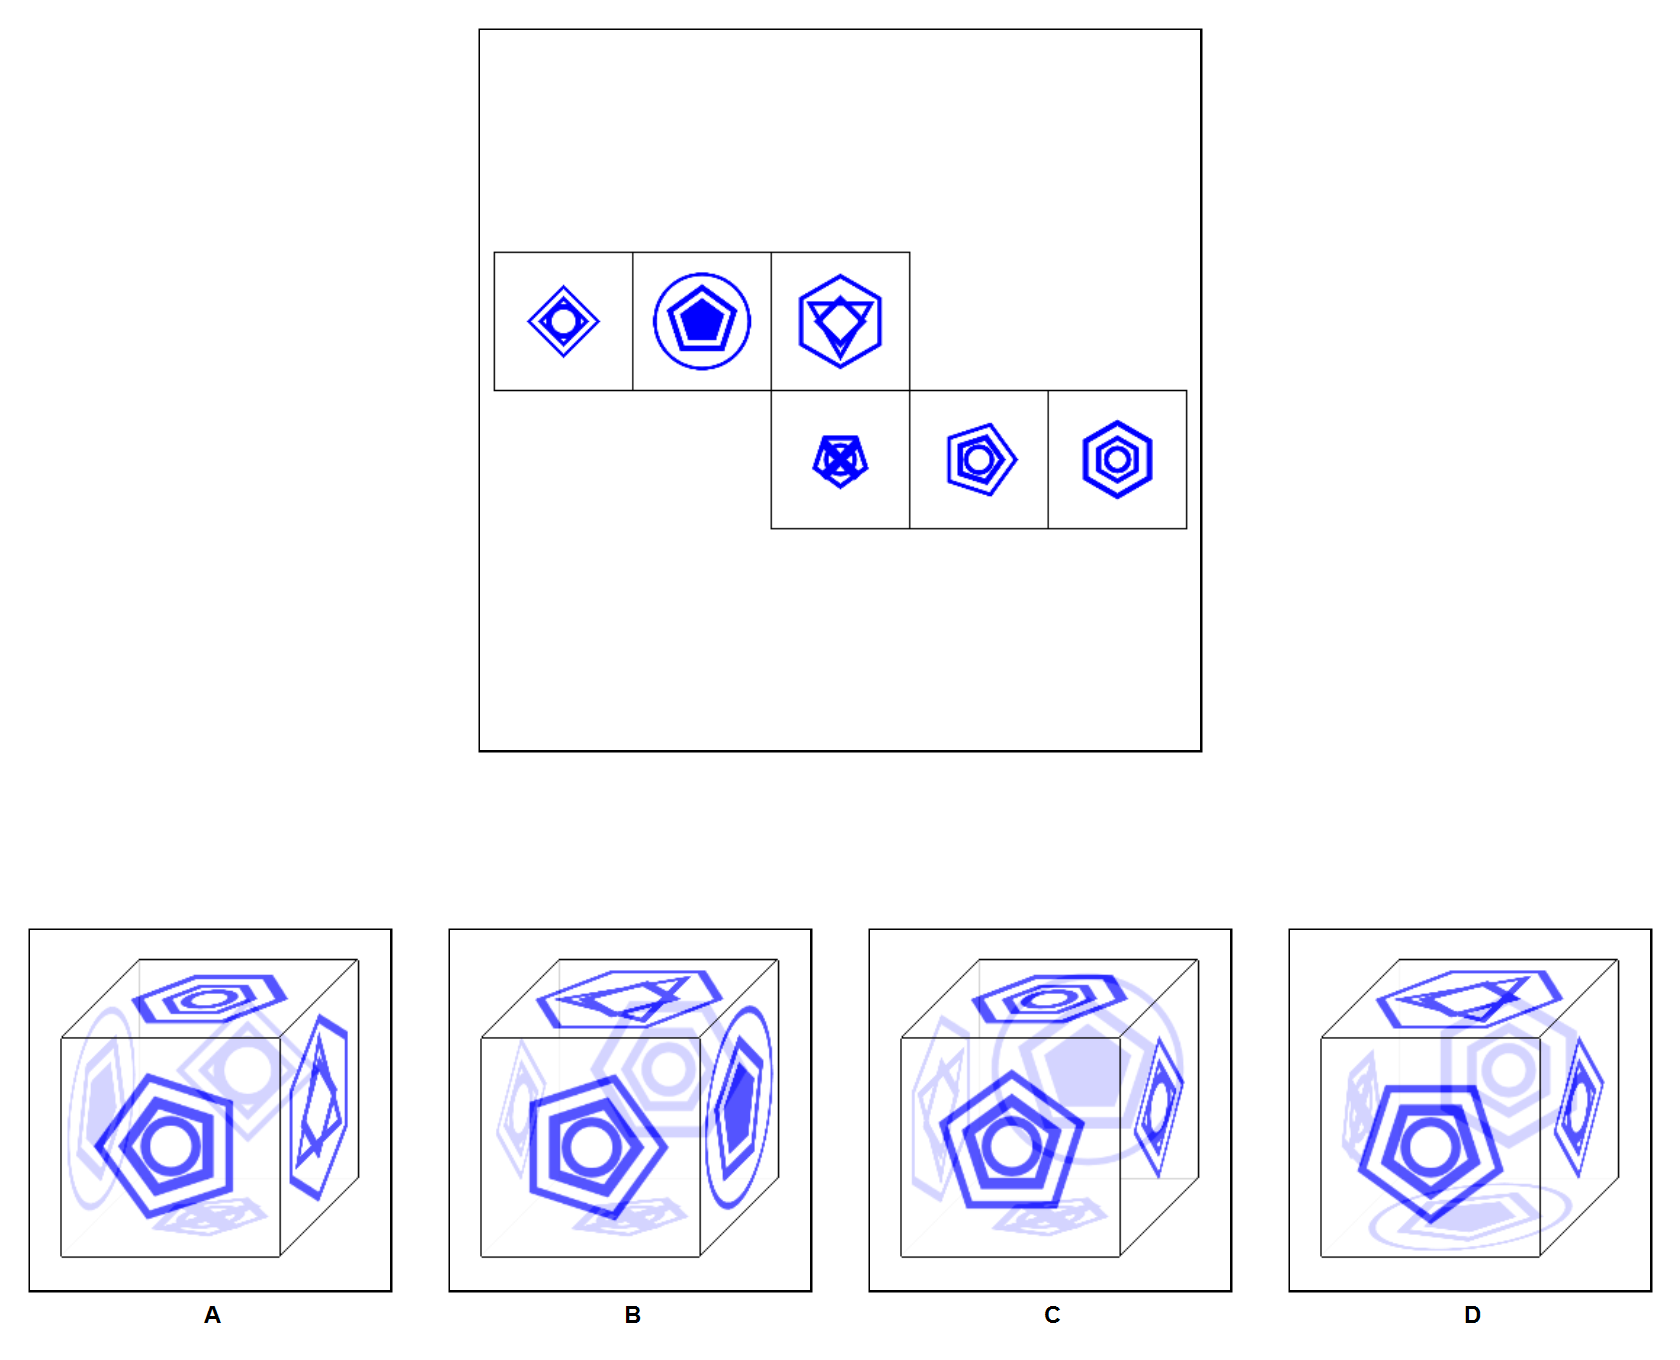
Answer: C